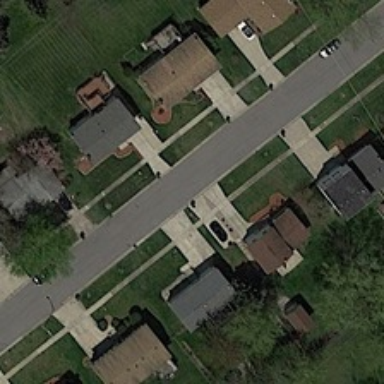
On either side of the road are grey or brown roofs .